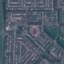
Label: Residential